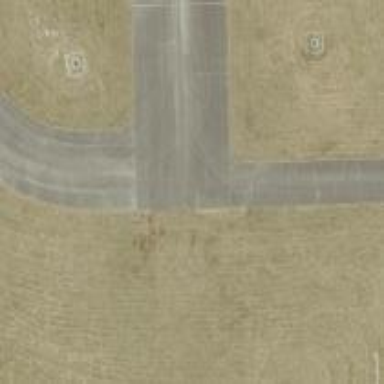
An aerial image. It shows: Image of taxiway at airport.